【题型】解答题　【知识点】解析几何　【难度】medium
已知点 $G$ 是圆 $T: (x + 1)^2 + y^2 = 16$ 上一动点（$T$ 为圆心），点 $H$ 的坐标为 $(1,0)$，线段 $GH$ 的垂直平分线交线段 $TG$ 于点 $R$，动点 $R$ 的轨迹为曲线 $C$.
\vspace{1em}
\noindent (1) 求曲线 $C$ 的方程；
\noindent (2) $M, N$ 是曲线 $C$ 上的两个动点，$O$ 是坐标原点，直线 $OM$、$ON$ 的斜率分别为 $k_1$ 和 $k_2$，且 $k_1 k_2 = -\dfrac{3}{4}$，则 $\triangle MON$ 的面积是否为定值？若是，求出这个定值；若不是，请说明理由；
\noindent (3) 设 $P$ 为曲线 $C$ 上任意一点，延长 $OP$ 至 $Q$，使 $\overrightarrow{OQ} = 3\overrightarrow{OP}$，点 $Q$ 的轨迹为曲线 $E$，过点 $P$ 的直线 $l$ 交曲线 $E$ 于 $A$、$B$ 两点，求 $\triangle AQB$ 面积的最大值.
【解答】
\noindent 【答案】(1) $C: \dfrac{x^2}{4} + \dfrac{y^2}{3} = 1$
\noindent 则 $N$ 到直线 $OM$ 的距离 $d = \dfrac{| \sqrt{3}\sin\alpha \cdot 2\cos\beta - 2\cos\alpha \cdot \sqrt{3}\sin\beta |}{\sqrt{(\sqrt{3}\sin\alpha)^2 + (2\cos\alpha)^2}} = \dfrac{|2\sqrt{3}\sin(\alpha - \beta)|}{\sqrt{(\sqrt{3}\sin\alpha)^2 + (2\cos\alpha)^2}}$，
\noindent 所以 $S_{\triangle MON} = \dfrac{1}{2}|OM| \cdot d = \dfrac{1}{2} \times \sqrt{(\sqrt{3}\sin\alpha)^2 + (2\cos\alpha)^2} \times \dfrac{|2\sqrt{3}\sin(\alpha - \beta)|}{\sqrt{(\sqrt{3}\sin\alpha)^2 + (2\cos\alpha)^2}} = |\sqrt{3}\sin(\alpha - \beta)| = \sqrt{3}$ 为定值；
\vspace{1em}
\noindent （3）设点 $Q(x,y)$，则点 $P\left(\dfrac{x}{3}, \dfrac{y}{3}\right)$，代入椭圆方程得到曲线 $E: \dfrac{x^2}{36} + \dfrac{y^2}{27} = 1$；
\noindent 当直线 $l$ 的斜率不存在时：设 $l: x = n (n \in [-2,2])$，
\noindent 代入 $E$ 中有 $y^2 = 27 - \dfrac{3}{4}n^2$，则 $S_{\triangle AQB} = 2S_{\triangle AOB} = 2\sqrt{27n^2 - \dfrac{3}{4}n^4} \leq 8\sqrt{6}$

\noindent 当直线 $l$ 斜率存在时：设 $l: y = kx + m$，$A(x_1,y_1)$，$B(x_2,y_2)$，
\noindent 代入 $E$ 的方程：$(4k^2 + 3)x^2 + 8mkx + 4m^2 - 108 = 0$，
\noindent 则 $x_1 + x_2 = \dfrac{-8km}{4k^2 + 3}$，$x_1 x_2 = \dfrac{4m^2 - 108}{4k^2 + 3}$，
\noindent $S_{\triangle AQB} = 2S_{\triangle AOB} = |m||x_1 - x_2| = \sqrt{m^2[(x_1 + x_2)^2 - 4x_1 x_2]} = 4\sqrt{3} \sqrt{\dfrac{9m^2}{4k^2 + 3} - \left(\dfrac{m^2}{4k^2 + 3}\right)^2}$；
\noindent 而 $l$ 与椭圆 $C$ 有公共点，代入得：$(4k^2 + 3)x^2 + 8kmx + 4m^2 - 12 = 0$，
\noindent 由 $\Delta \geq 0$ 有 $4k^2 + 3 \geq m^2$，记 $t = \dfrac{m^2}{4k^2 + 3}$，则 $S_{\triangle AQB} = 4\sqrt{3} \sqrt{9t - t^2} \leq 8\sqrt{6}$，
\noindent 综上，$\triangle AQB$ 面积的最大值为 $8\sqrt{6}$.
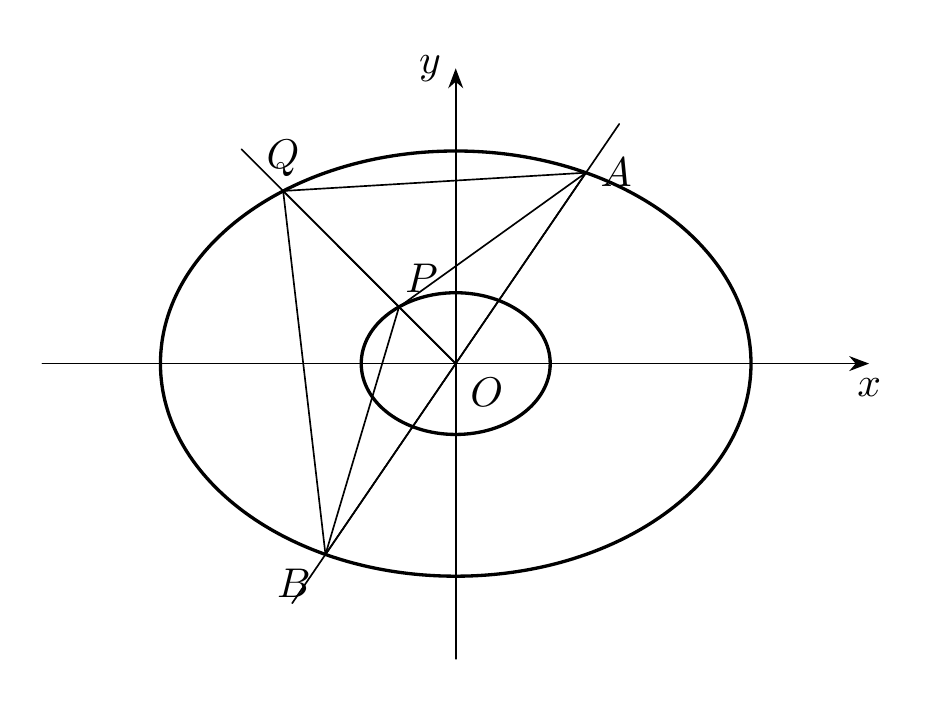